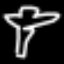
Label: palm tree